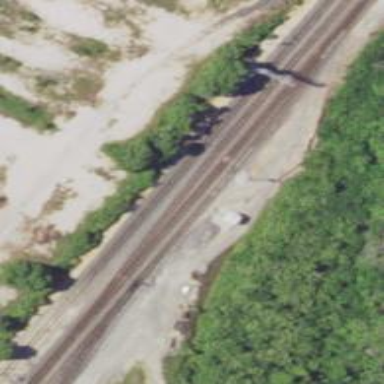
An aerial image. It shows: Railway spur junction.